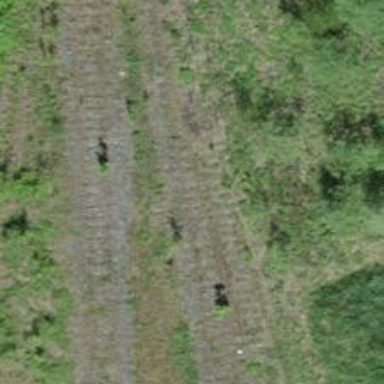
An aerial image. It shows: Railway switch.